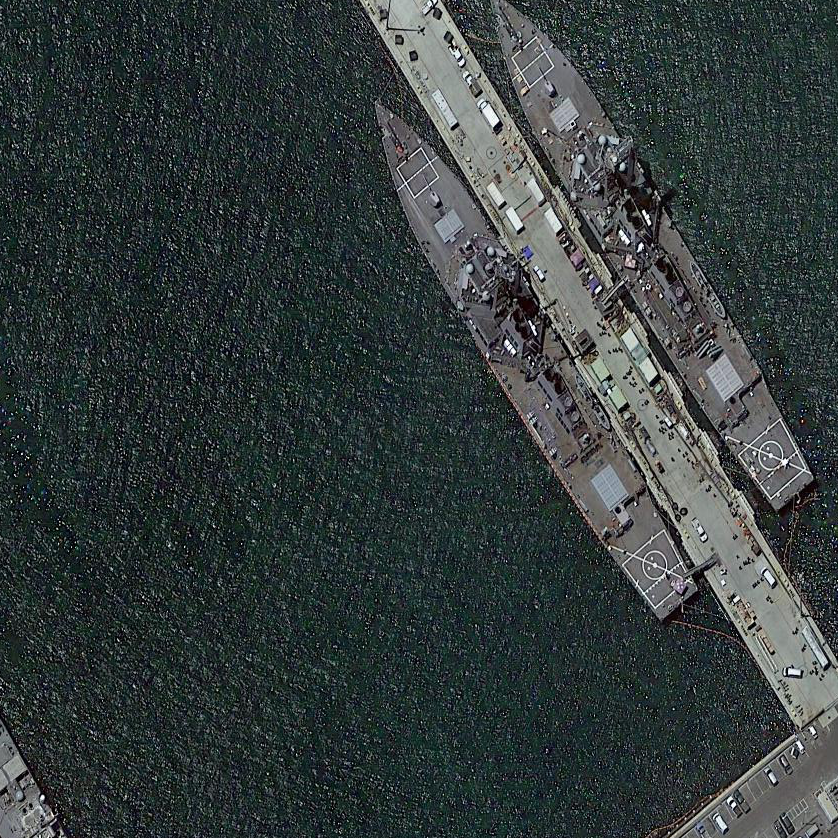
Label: destroyer